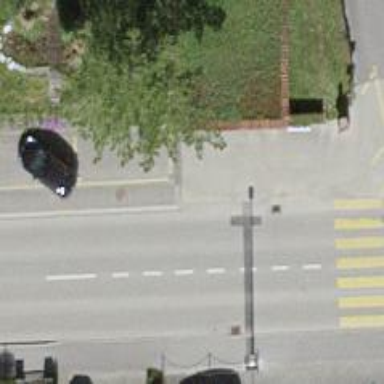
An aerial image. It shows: Bus stop along the road.